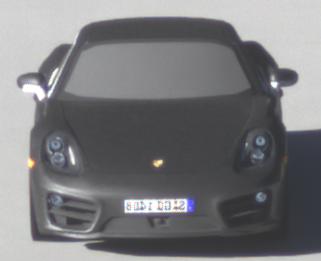
Make: Porsche
Model: Cayman
Detailed model: Cayman (981C)
Model produced from: 2013/03
Model produced until: 2014/04
Doors: 2
Color: gray
Road condition: dry road
Daytime: sunrise or sunset
Contrast: medium contrast